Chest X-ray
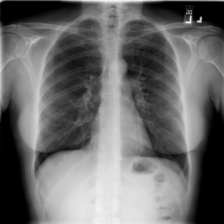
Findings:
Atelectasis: negative
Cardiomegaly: negative
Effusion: negative
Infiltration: negative
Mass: negative
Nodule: negative
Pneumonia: negative
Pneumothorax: negative
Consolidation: negative
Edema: negative
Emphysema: negative
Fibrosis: negative
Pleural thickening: negative
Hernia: negative